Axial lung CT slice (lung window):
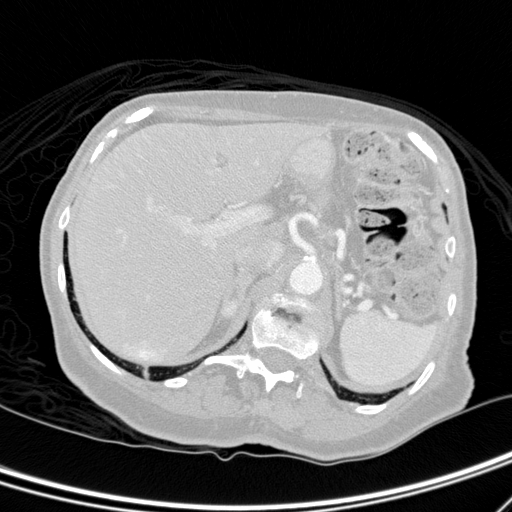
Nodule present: no